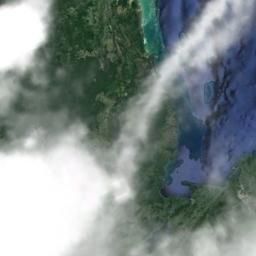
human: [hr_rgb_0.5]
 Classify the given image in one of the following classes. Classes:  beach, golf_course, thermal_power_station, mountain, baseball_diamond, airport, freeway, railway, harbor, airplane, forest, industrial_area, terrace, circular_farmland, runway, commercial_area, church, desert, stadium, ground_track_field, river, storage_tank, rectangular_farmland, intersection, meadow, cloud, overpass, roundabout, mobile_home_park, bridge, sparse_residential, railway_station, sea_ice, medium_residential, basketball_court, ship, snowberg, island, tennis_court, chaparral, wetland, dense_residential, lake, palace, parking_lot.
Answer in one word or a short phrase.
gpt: cloud